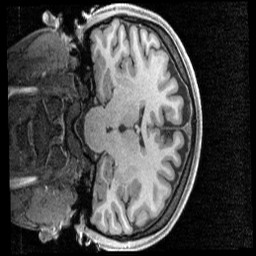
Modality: T1w
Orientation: coronal
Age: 20
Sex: female
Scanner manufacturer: siemens
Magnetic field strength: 3 T
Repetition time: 2.4 s
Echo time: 0.00231 s